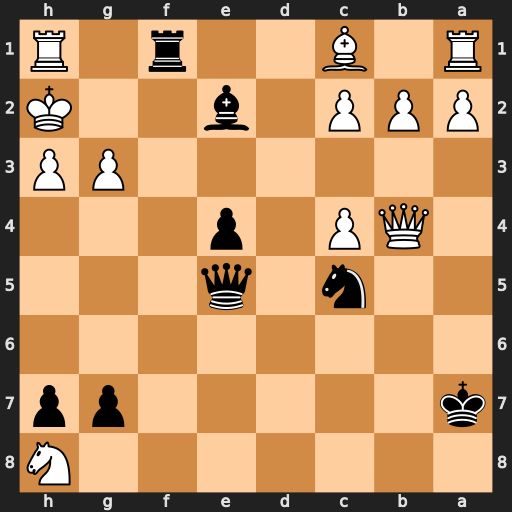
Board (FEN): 7N/k5pp/8/2n1q3/1QP1p3/6PP/PPP1b2K/R1B2r1R
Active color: b
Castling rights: -
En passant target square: -
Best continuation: Rf2+ Kg1 Qxg3#